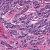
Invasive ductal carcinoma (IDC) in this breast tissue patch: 1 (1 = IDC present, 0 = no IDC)